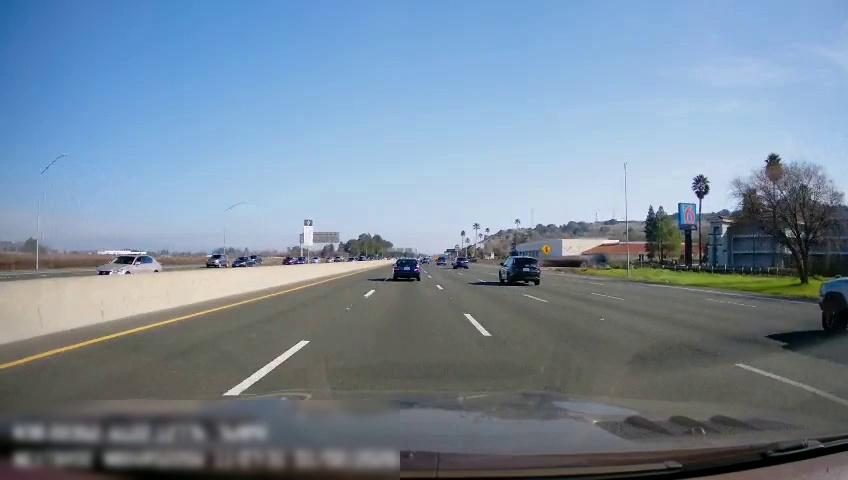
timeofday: Day
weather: Sunny
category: Drivable Space
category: Vehicles | SUV
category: Vehicles | SUV
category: Vehicles | SUV
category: Vehicles | SUV
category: Vehicles | Car
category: Vehicles | SUV
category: Vehicles | Car
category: Vehicles | Car
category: Vehicles | Car
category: Vehicles | Car
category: Lanes | Alternate Lane
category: Lanes | Current Lane
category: Lanes | Current Lane
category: Lanes | Alternate Lane
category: Lanes | Alternate Lane
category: Lanes | Alternate Lane
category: Lanes | Alternate Lane
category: Traffic | Signs
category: Traffic | Signs
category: Traffic | Signs